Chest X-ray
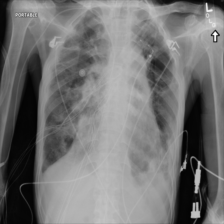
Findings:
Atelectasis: negative
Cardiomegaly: negative
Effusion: negative
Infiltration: negative
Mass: negative
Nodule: negative
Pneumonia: negative
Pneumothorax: negative
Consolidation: negative
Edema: negative
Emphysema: negative
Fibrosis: negative
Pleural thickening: negative
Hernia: negative